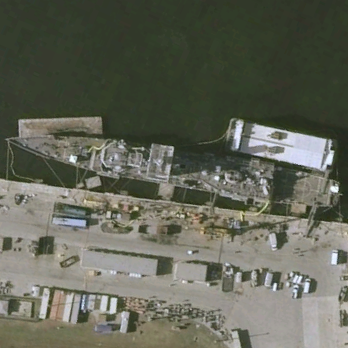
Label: cruiser